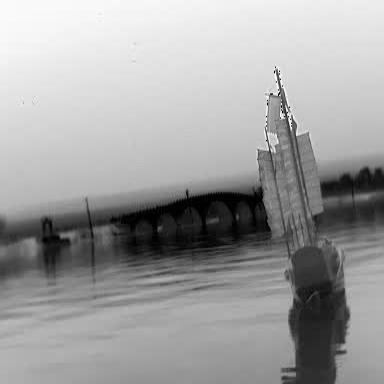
There is a sailboat in the infrared image.